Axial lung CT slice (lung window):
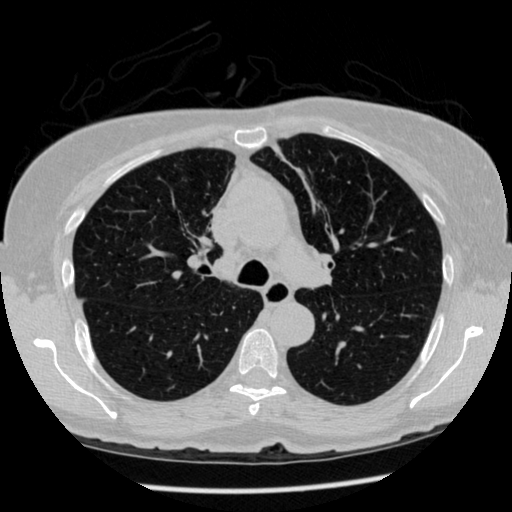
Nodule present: no